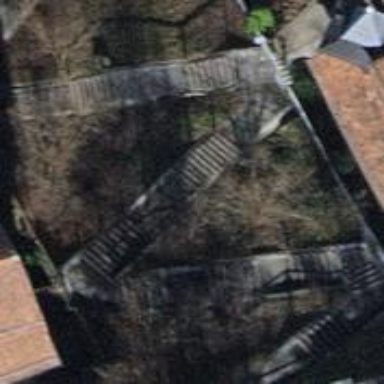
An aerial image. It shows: Road with steps.